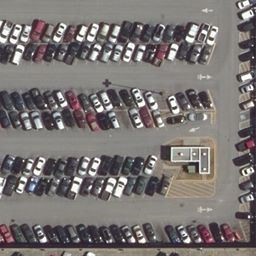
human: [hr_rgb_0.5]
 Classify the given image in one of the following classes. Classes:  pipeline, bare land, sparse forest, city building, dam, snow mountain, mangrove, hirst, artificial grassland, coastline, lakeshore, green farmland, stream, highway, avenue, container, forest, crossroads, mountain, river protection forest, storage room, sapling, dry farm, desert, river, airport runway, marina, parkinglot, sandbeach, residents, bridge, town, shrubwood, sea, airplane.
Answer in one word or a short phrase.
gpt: parkinglot